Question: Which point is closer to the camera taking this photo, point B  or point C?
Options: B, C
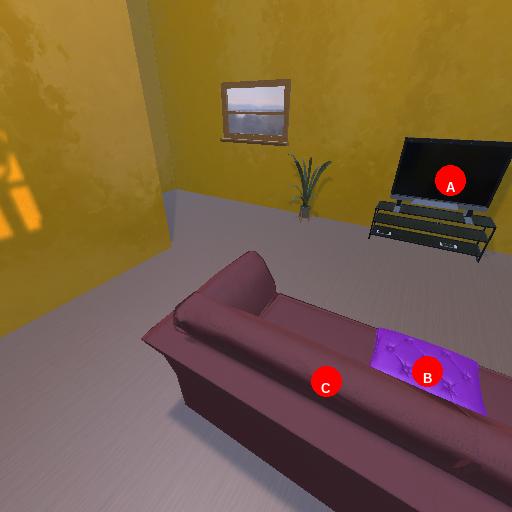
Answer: B